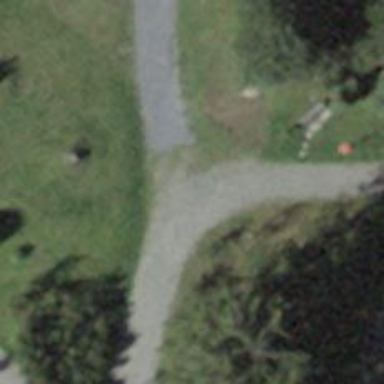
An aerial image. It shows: Path.